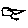
Label: bird